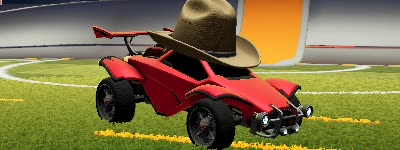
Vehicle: octane